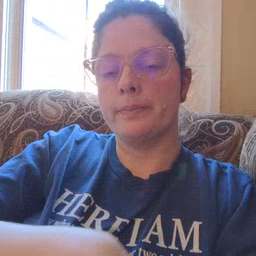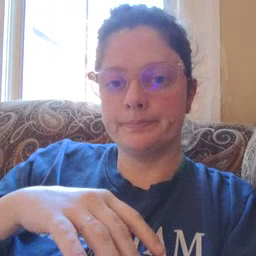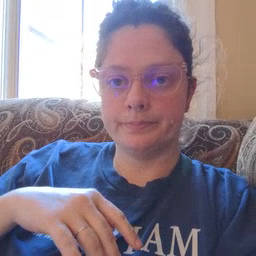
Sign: arm